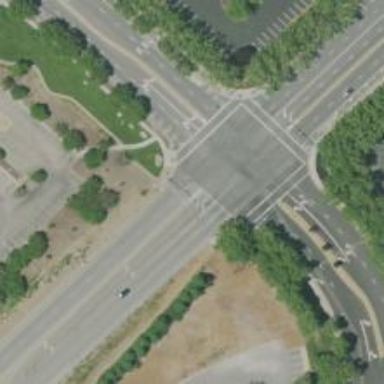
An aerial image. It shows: Solid stop line on the road marking.